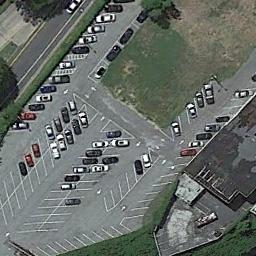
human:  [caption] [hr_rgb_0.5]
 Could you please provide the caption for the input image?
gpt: The parking lot was full of nine rows of cars .

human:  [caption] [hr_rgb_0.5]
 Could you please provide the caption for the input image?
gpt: The parking lot has some neatly arranged cars and a lawn is next to the parking lot .

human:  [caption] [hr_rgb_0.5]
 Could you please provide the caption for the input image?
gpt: There are many different colored cars in the parking lot .

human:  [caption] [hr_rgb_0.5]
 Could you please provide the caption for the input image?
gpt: The parking lot is next to the grass .

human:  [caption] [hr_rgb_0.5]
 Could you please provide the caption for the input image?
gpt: There are green lawns around the parking lot with some cars .